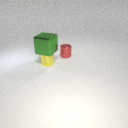
small yellow metal cylinder to the left of small red metal cylinder